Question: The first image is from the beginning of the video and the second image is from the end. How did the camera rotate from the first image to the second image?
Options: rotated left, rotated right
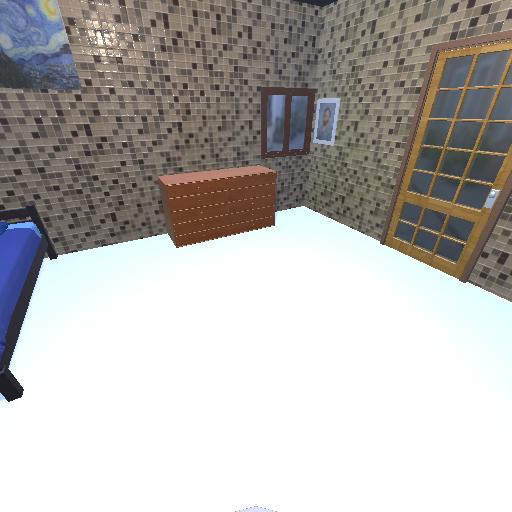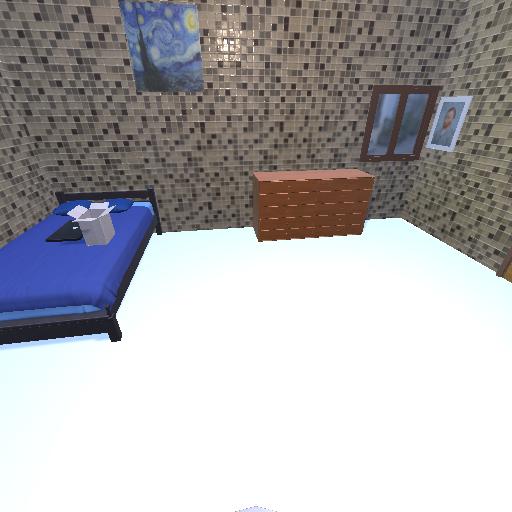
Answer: rotated left